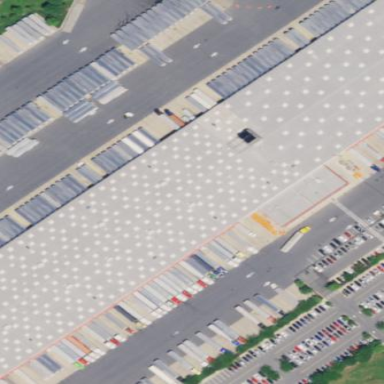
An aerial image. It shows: Warehouse building.